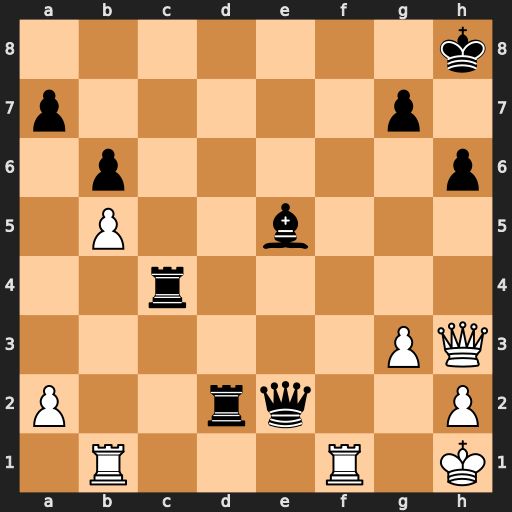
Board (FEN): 7k/p5p1/1p5p/1P2b3/2r5/6PQ/P2rq2P/1R3R1K
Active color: w
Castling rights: -
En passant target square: -
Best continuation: Rf8+ Kh7 Qf5+ g6 Qf7+ Bg7 Qg8#